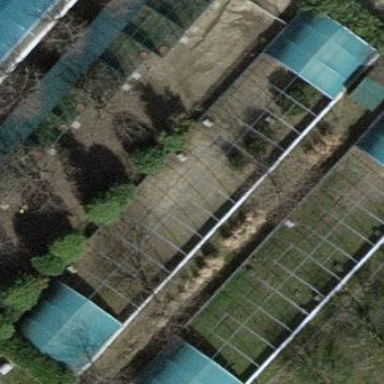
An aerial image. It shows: Greenhouse.